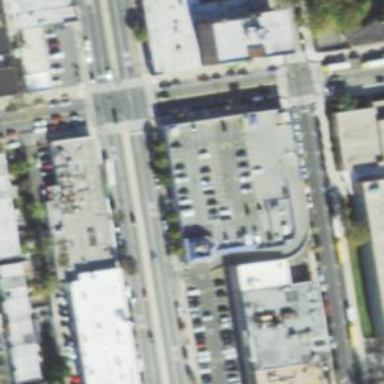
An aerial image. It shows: Rooftop parking area with asphalt surface.